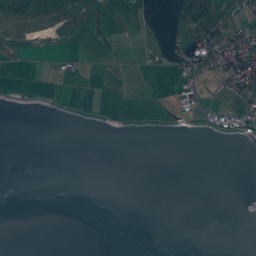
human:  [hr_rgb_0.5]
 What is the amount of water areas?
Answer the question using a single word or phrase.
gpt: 13

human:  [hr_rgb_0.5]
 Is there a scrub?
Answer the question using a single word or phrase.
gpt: yes

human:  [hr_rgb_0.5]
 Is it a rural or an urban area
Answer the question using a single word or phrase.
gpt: urban

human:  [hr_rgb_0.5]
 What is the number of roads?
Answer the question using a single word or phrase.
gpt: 180

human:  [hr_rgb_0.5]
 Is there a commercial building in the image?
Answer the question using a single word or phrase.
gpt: yes

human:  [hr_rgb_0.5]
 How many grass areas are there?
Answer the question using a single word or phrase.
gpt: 52

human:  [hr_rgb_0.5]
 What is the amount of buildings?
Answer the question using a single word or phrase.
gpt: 634

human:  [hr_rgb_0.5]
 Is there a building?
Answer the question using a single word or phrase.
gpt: yes

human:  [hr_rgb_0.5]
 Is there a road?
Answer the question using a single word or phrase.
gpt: yes

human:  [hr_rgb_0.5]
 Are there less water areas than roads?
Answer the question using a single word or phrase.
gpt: yes

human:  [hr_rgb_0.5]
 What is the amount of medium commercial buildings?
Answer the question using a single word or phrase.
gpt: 2

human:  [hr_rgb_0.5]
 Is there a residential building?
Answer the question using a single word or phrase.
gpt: yes

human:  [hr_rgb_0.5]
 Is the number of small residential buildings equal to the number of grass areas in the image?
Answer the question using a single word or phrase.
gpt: no

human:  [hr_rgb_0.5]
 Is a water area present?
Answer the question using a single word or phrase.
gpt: yes

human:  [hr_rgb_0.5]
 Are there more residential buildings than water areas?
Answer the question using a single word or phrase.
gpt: yes

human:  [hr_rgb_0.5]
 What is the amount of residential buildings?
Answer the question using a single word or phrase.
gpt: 578

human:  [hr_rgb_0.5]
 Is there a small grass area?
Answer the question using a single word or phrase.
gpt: yes

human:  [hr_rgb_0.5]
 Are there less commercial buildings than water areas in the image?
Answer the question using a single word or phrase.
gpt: no

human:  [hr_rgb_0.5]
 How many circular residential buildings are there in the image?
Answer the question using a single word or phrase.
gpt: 1

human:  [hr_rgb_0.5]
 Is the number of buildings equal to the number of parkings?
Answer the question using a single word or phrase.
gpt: no

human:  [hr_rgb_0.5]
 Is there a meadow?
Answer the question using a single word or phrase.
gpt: yes

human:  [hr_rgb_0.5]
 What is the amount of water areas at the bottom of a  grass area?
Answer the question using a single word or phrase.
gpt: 13

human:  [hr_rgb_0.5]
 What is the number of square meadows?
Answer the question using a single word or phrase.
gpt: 0

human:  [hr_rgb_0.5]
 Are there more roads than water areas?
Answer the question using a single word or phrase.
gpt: yes

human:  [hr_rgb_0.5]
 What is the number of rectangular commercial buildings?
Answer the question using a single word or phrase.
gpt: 22

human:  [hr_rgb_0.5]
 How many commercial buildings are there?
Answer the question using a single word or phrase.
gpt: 53

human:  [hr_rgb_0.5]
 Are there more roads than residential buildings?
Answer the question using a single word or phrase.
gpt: no

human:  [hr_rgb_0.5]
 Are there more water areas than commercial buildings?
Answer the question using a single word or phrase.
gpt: no

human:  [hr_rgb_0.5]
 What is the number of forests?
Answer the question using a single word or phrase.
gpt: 15

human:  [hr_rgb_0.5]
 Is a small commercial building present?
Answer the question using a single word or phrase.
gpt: yes

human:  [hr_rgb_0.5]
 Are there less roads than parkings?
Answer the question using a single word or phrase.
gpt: no

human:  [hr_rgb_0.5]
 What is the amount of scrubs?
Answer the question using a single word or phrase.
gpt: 27

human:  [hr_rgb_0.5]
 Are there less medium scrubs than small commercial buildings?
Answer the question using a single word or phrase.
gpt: yes

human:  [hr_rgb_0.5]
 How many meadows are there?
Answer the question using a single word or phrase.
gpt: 42

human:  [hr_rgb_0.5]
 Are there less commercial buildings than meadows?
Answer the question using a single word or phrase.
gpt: no

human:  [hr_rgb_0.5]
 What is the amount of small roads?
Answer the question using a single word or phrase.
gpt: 180

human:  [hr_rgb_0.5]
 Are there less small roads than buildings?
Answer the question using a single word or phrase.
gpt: yes

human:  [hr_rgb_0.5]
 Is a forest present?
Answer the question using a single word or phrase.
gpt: yes

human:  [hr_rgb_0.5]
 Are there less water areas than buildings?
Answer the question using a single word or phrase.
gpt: yes

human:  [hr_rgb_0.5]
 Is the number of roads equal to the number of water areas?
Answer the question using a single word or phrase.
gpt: no

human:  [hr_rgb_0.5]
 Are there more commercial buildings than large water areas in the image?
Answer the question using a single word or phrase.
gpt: yes

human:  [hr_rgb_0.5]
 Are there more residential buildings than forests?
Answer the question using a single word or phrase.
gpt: yes

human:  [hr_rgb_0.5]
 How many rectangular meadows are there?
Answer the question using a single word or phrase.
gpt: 14

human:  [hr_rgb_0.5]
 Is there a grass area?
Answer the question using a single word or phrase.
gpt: yes

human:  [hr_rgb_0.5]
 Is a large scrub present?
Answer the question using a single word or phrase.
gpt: yes

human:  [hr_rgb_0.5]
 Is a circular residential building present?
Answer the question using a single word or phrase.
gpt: yes

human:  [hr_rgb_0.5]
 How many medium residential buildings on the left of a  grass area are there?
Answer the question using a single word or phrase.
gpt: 4

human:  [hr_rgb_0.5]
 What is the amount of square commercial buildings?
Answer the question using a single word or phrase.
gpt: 0

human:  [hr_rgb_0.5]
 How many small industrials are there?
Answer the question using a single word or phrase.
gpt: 0

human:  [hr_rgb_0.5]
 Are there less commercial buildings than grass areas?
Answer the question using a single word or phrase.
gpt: no

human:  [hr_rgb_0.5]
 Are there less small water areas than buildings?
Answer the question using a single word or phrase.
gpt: yes

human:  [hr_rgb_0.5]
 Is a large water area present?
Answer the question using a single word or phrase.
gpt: yes

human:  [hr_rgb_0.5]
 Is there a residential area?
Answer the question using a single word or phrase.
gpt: yes

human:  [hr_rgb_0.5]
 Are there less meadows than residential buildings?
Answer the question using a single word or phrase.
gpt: yes

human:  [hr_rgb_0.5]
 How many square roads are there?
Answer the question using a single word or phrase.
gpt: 0

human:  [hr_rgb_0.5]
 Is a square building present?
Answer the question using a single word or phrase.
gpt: yes

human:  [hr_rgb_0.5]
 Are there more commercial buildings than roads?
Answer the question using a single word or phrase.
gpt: no

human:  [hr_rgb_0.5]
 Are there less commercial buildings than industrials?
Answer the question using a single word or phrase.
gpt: no

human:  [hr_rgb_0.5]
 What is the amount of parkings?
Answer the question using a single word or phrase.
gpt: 7

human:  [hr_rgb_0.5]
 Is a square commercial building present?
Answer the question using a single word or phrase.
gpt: no

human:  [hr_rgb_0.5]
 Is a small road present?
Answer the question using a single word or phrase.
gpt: yes

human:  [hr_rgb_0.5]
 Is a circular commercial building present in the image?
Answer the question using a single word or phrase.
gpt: no

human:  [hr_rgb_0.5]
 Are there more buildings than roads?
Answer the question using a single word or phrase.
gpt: yes

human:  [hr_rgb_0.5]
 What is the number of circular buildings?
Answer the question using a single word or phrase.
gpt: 1